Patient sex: F
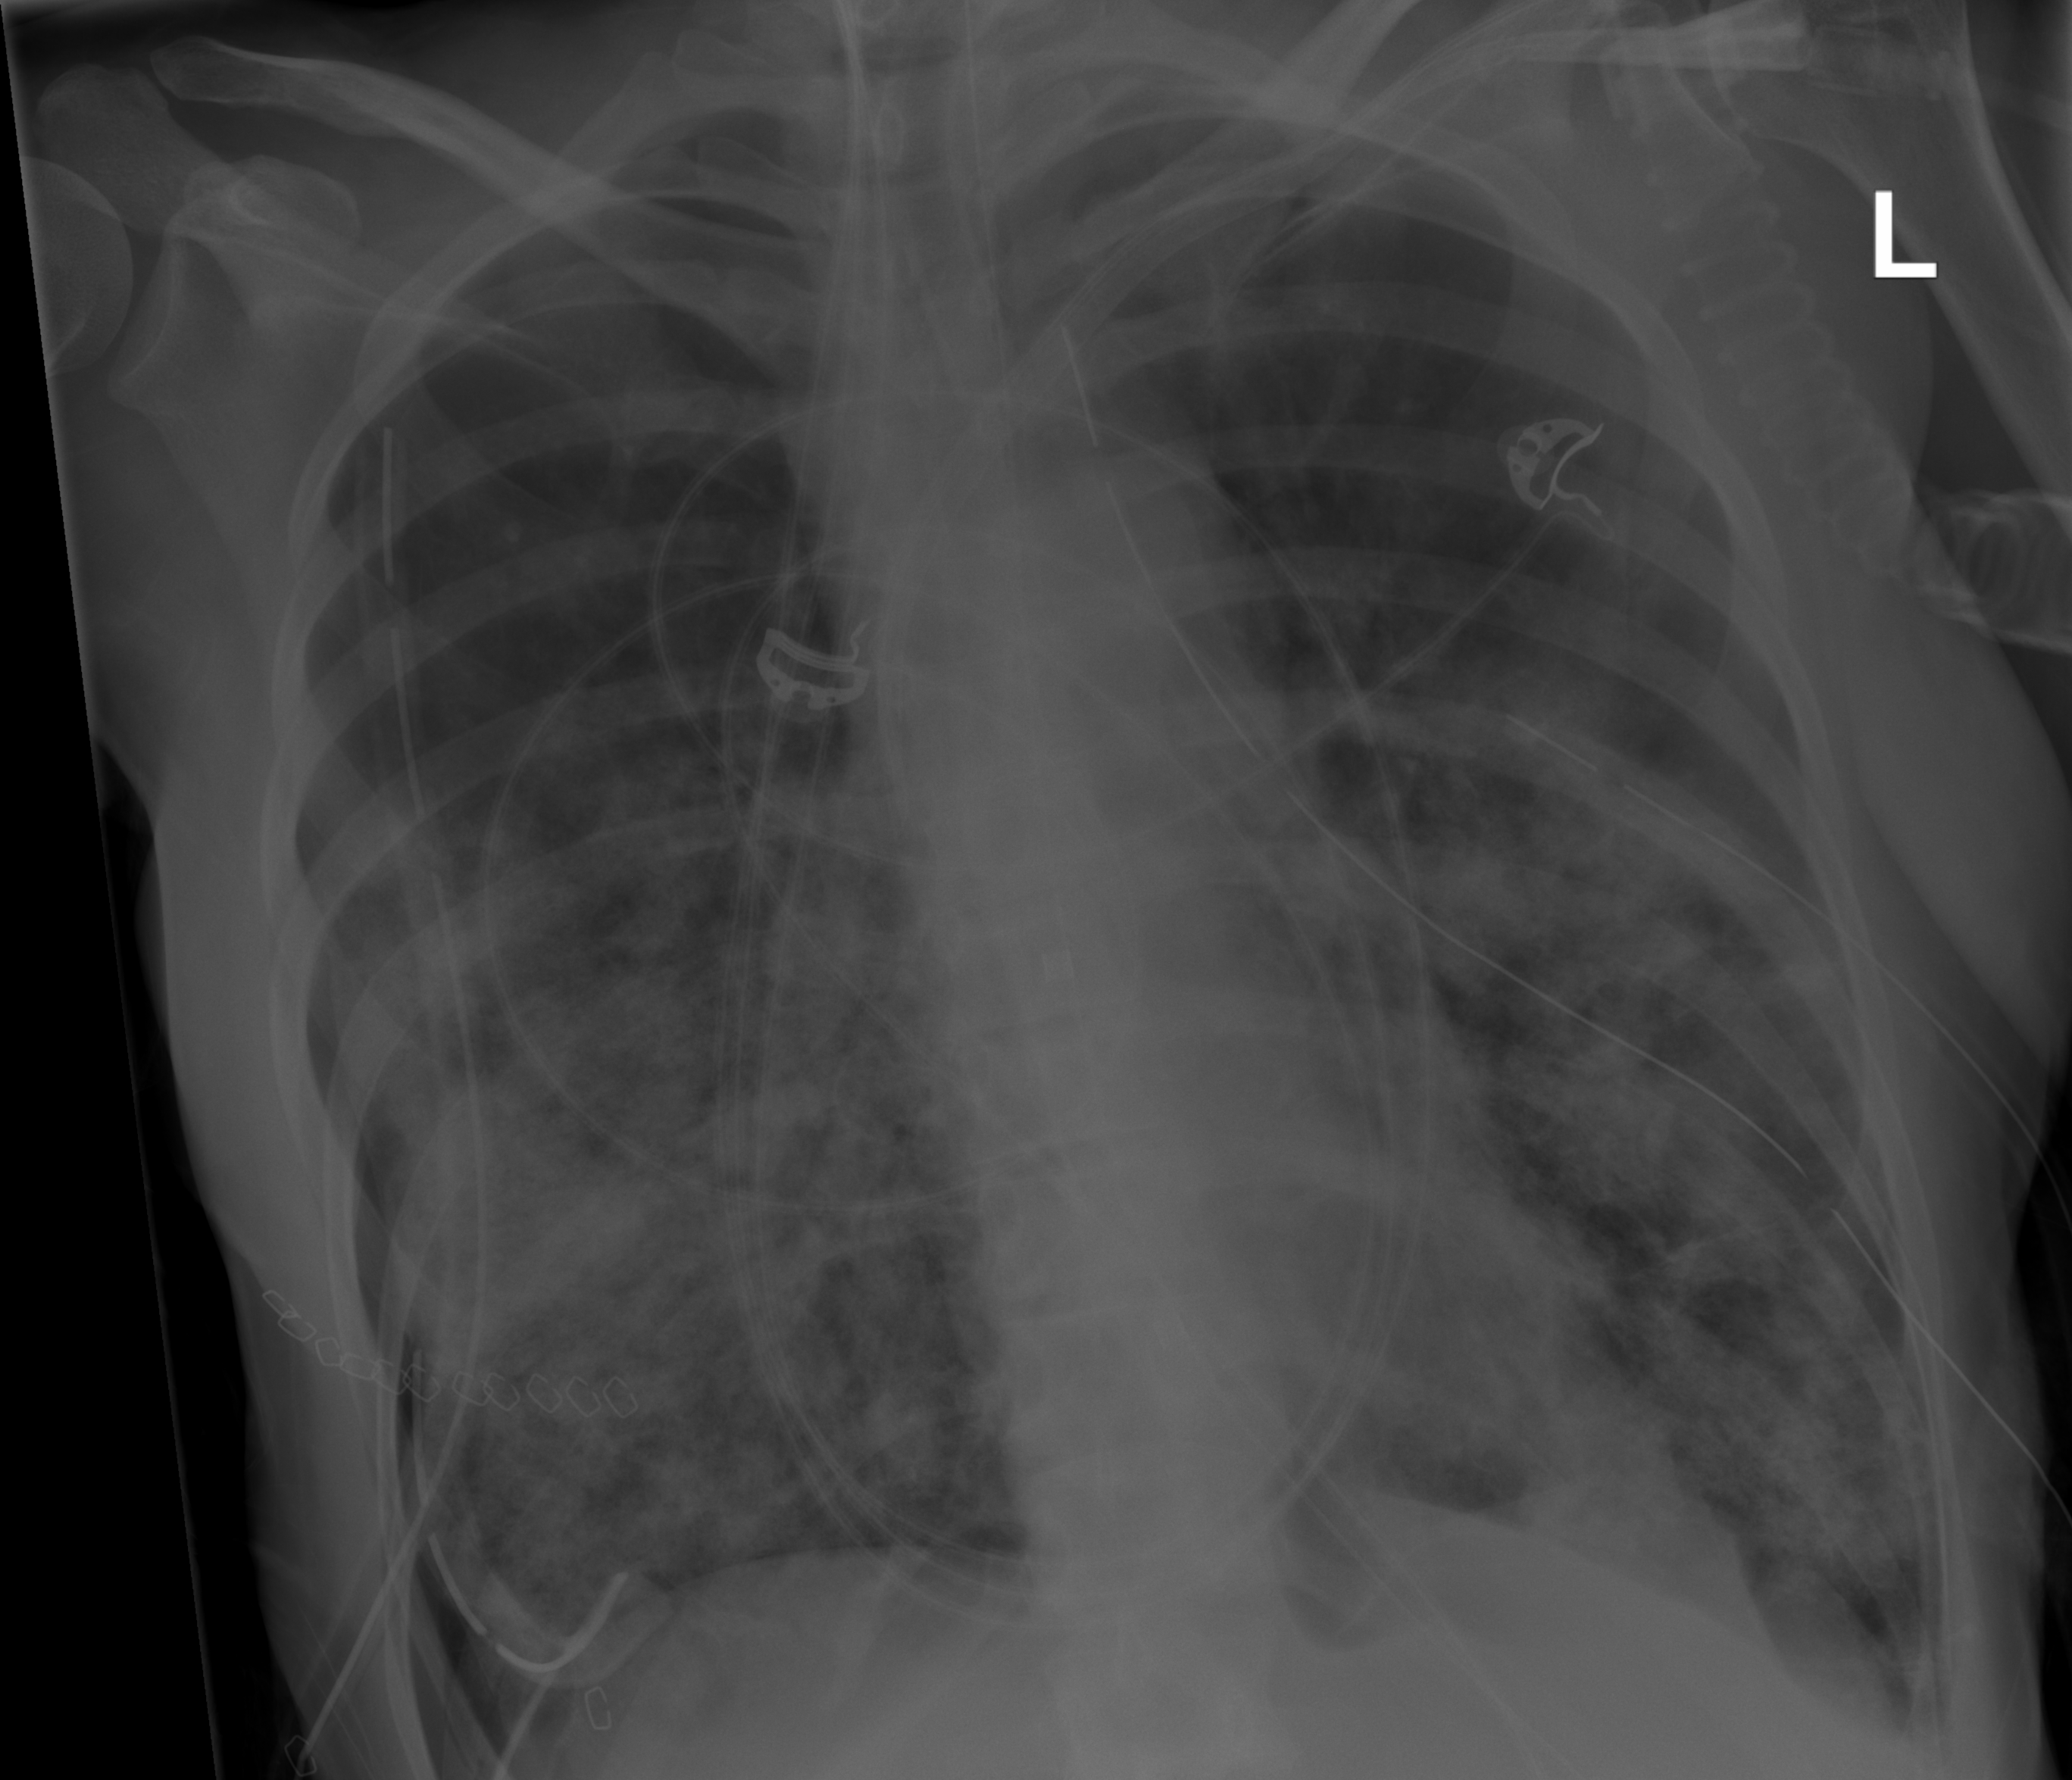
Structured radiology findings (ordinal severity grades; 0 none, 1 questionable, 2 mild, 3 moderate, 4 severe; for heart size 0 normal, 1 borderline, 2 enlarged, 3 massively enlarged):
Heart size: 0
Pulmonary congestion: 0
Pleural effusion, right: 0
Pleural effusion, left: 0
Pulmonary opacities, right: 3
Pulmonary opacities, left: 3
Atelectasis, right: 0
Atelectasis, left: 0